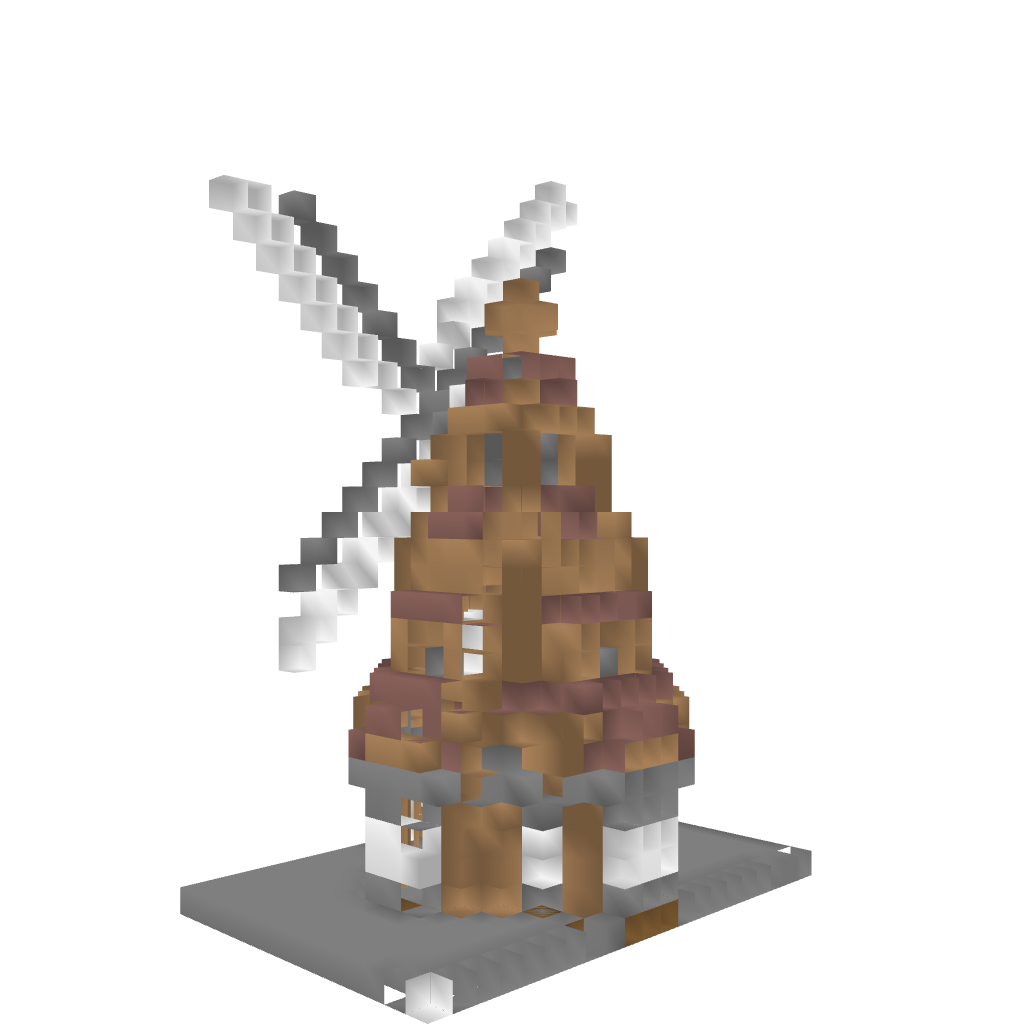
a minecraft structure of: Windmill 2 bad low quality